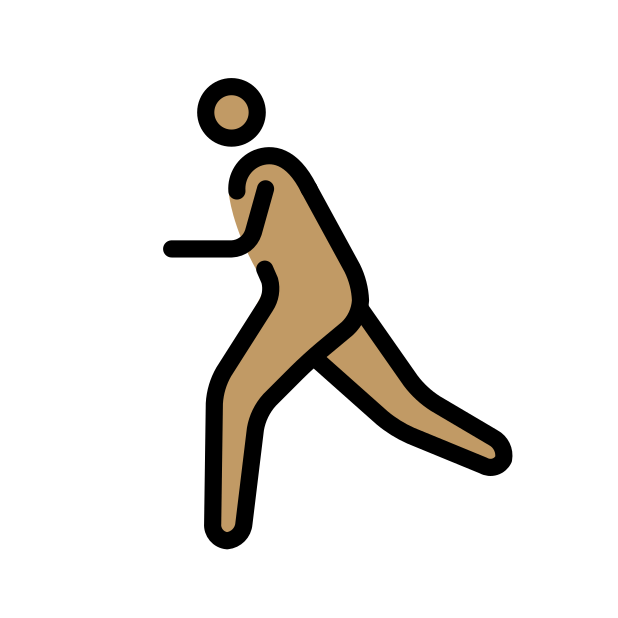
person running: medium skin tone